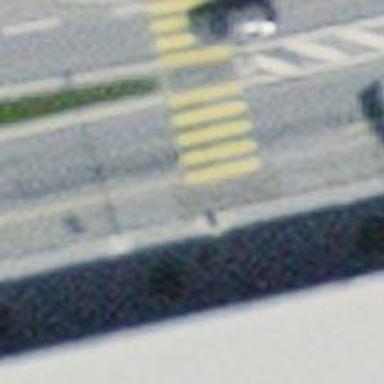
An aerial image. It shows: Uncontrolled zebra crossing on the road.